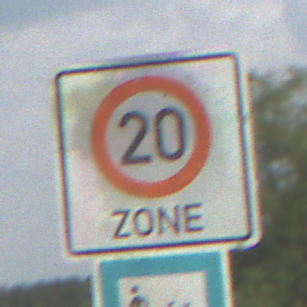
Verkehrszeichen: BeginnZone20
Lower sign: SackgasseRadverkehrFussgaengerDurchlaessig
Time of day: MorningAfternoon
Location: Outdoor (Nature)
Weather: PartlyCloudy
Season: NotSpecified
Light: Natural